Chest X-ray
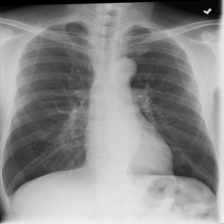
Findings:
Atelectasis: negative
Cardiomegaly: negative
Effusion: negative
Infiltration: positive
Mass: negative
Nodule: negative
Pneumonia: negative
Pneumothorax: negative
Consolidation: negative
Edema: negative
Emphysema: negative
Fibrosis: negative
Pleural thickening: negative
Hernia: negative